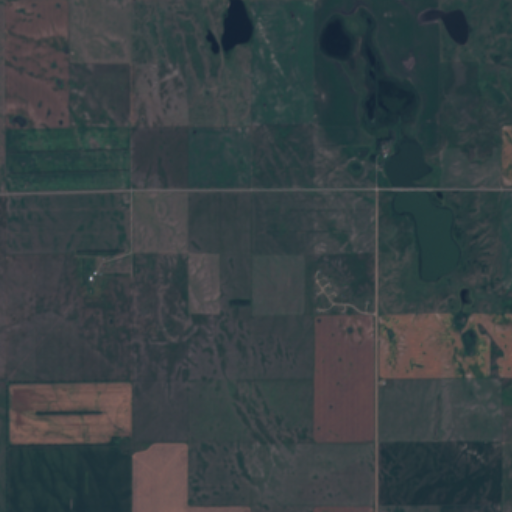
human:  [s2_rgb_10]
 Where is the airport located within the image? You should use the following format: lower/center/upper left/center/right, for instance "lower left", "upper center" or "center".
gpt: There is no airport in the image.